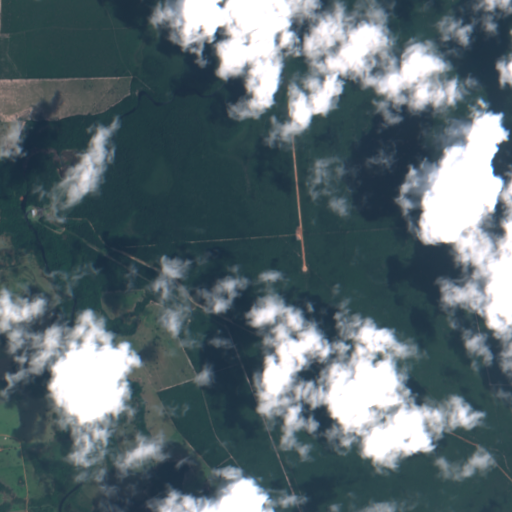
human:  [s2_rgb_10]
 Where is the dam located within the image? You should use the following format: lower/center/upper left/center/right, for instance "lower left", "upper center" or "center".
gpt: The dam is located in the upper left of the image.
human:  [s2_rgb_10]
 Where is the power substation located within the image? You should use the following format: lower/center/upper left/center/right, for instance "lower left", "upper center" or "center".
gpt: The power substation is located in the center left of the image.
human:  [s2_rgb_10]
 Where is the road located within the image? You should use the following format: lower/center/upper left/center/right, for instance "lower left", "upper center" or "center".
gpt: There is no road in the image.